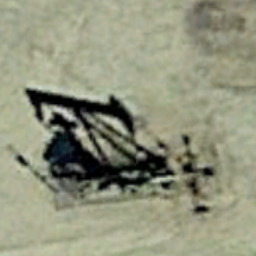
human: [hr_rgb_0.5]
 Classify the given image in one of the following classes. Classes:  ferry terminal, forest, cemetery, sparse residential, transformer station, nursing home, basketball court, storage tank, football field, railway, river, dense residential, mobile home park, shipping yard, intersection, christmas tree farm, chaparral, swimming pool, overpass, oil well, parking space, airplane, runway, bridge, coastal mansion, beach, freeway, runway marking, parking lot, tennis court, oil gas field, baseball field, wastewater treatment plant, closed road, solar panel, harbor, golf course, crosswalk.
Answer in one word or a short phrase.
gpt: oil well